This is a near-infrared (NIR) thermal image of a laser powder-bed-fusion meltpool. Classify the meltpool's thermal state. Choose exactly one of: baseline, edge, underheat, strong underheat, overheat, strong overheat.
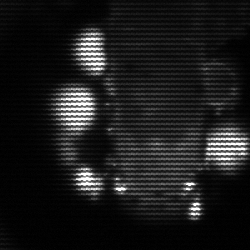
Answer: strong underheat